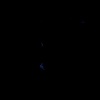
Label: space